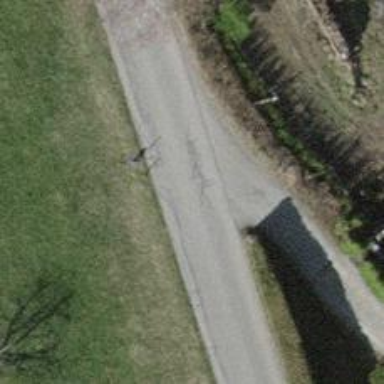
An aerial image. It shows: Unclassified road with asphalt surface.